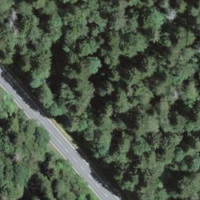
EUNIS habitat code: 41
Species observed at this site:
Pieris brassicae
Motacilla alba
Argynnis paphia